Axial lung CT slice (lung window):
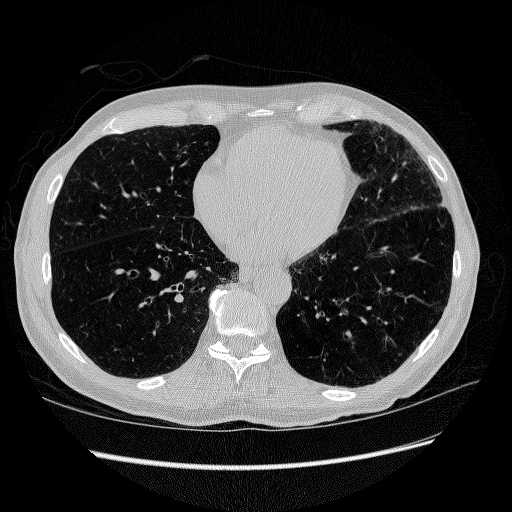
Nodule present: no